Question: How would I go about detecting and identifying these types of characters(0xB0) while reading an unknown text file in php?

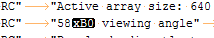
Answer: There's nothing all that fancy about it, you can use <URL> just like with any other character.
### Example:
'''
$text = <<<TEXT
RC "Active array size: 640
RC "58deg viewing angle
TEXT;
var_dump(strpos($text, "deg") !== false);
'''
### Output:
'''
bool(true)
'''
---
'"deg"''deg'